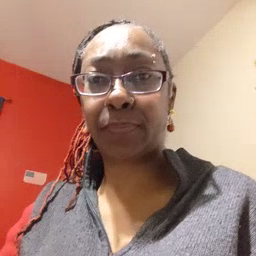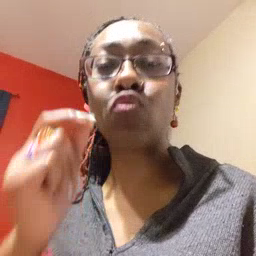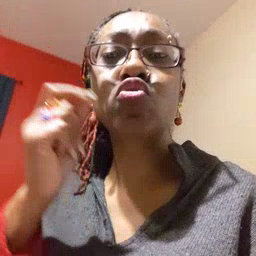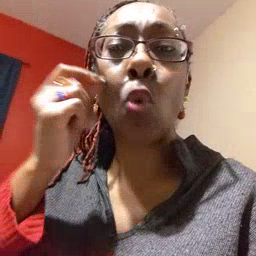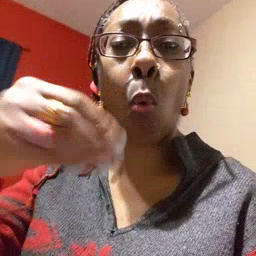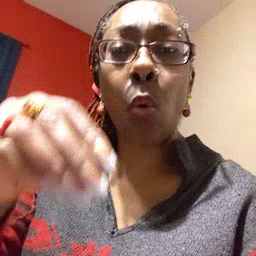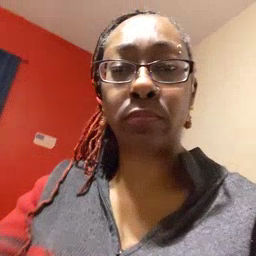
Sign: store